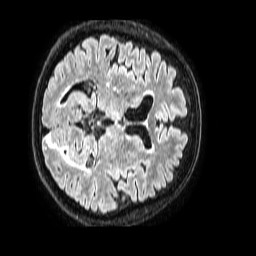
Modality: FLAIR
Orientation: axial
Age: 73
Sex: male
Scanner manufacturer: philips
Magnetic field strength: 1.5 T
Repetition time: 4.8 s
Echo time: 0.3 s